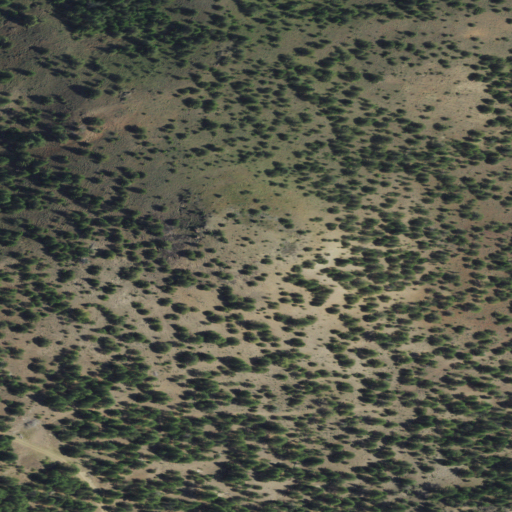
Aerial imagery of mountain in Oregon named Box Springs Butte containing grassland, evergreen forest, and shrub